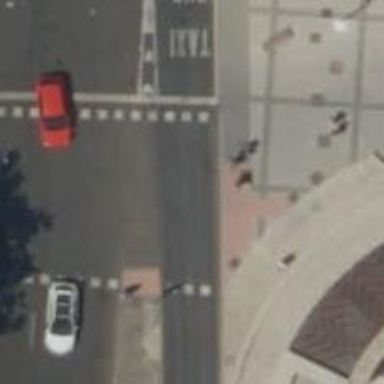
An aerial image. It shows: Uncontrolled crossing on the road.